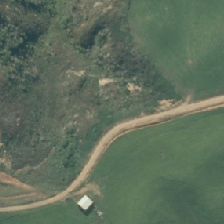
Land cover: harvested_forest